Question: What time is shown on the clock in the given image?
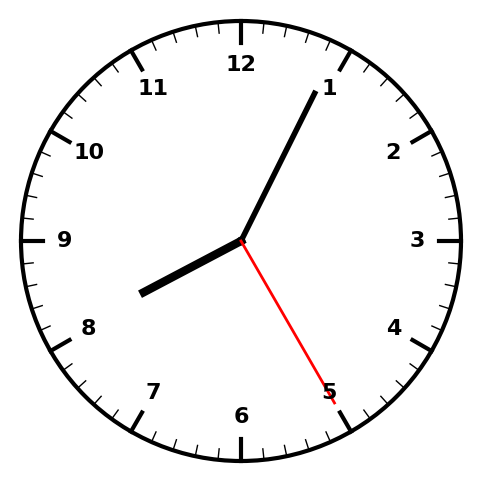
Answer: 08:04:25